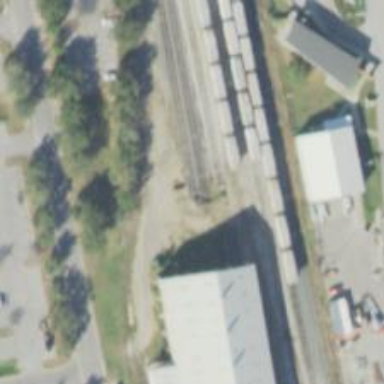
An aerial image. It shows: Rail spur service.